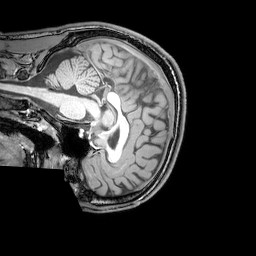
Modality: T1w
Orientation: sagittal
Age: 22
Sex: male
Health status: healthy
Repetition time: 0.081 s
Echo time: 0.037 s